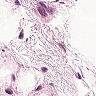
Metastatic tissue present: no